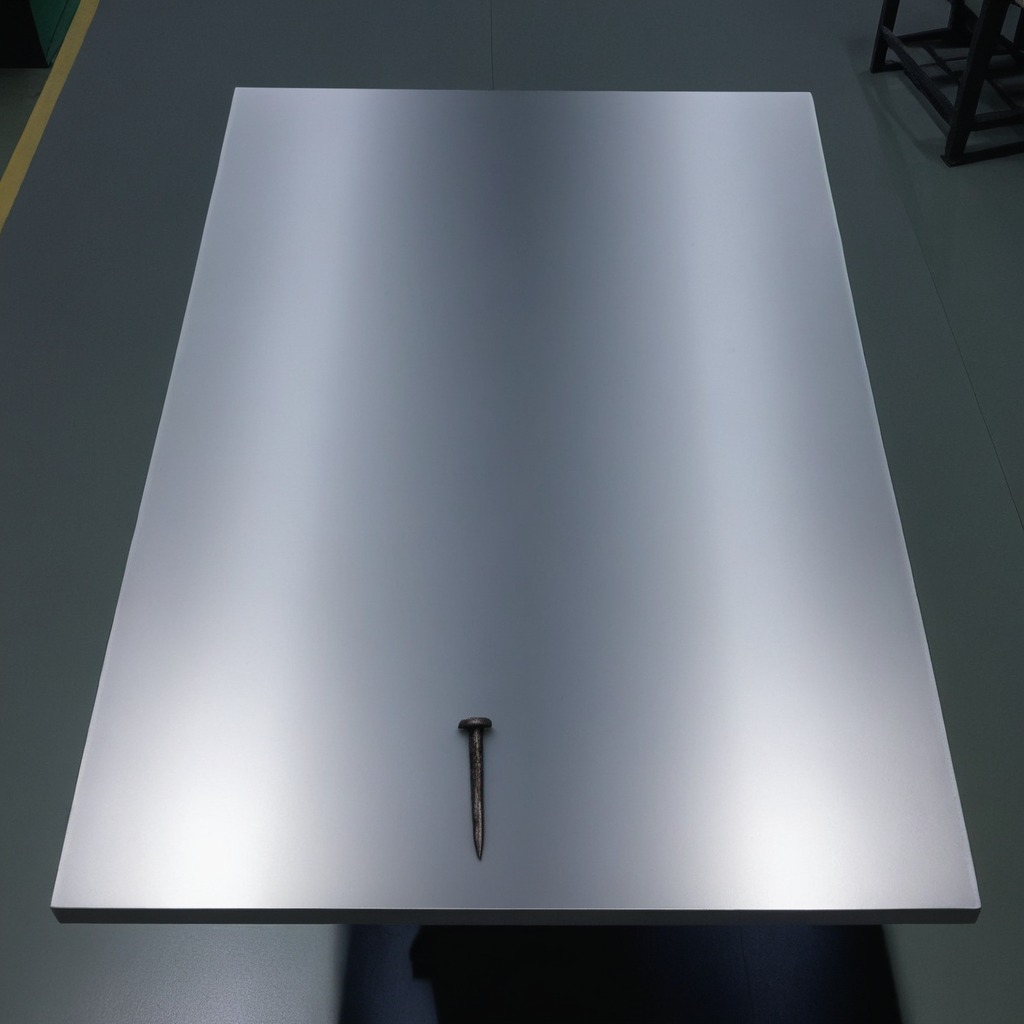
A nail is lying on the clean empty table in the basement in the evening.